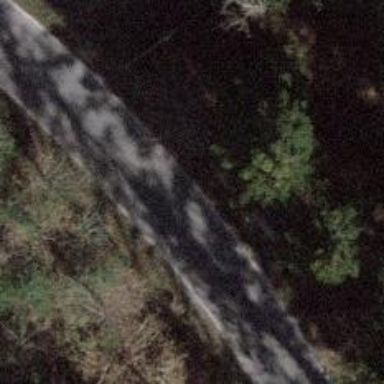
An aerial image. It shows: Unclassified road.